Question: Please anybody now how to remove strange brackets?

'''
Tasting *tasting = [self.fetchedResultsController objectAtIndexPath:indexPath];
cell.creationDate.text = [[tasting valueForKey:@"creationDate"] description];
cell.wineName.text = [[[tasting wine]valueForKey:@"wineName"]description];
'''
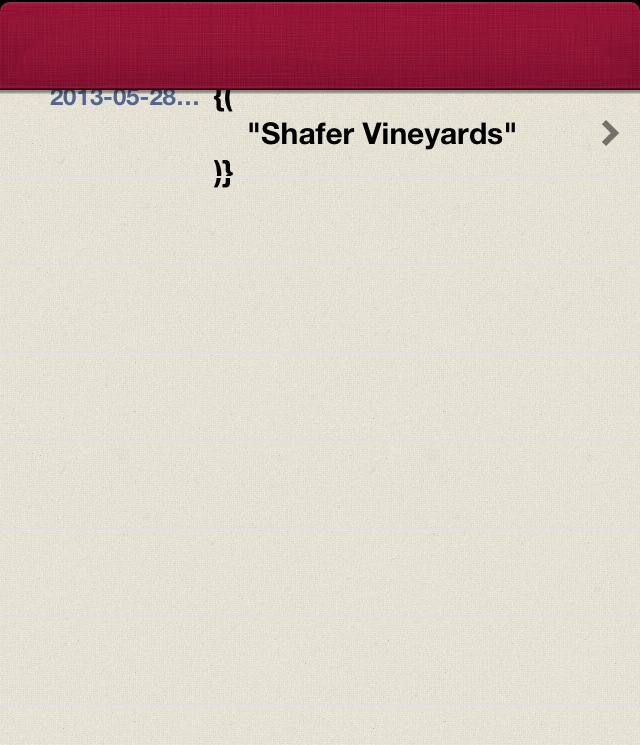
Answer: OK, so the object stored as 'wineName' is an 'NSSet', which explains why you are getting the value in the form '{( "name" )}' when calling the 'description' method. Exactly it's an 'NSSet' object is unknown to me, given a wine a generally marketed under just one name...
To get it in your preferred format don't use 'description', and instead pull the value out and display like this:
'''
NSSet *wines = [[tasting wine] valueForKey:@"wineName"];
cell.wineName.text = [wines anyObject];
'''
You will also want to do something similar with the date column, using an 'NSDateFormatter' object to format it to the user's preferred format.